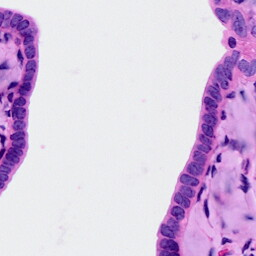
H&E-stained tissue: Ovarian